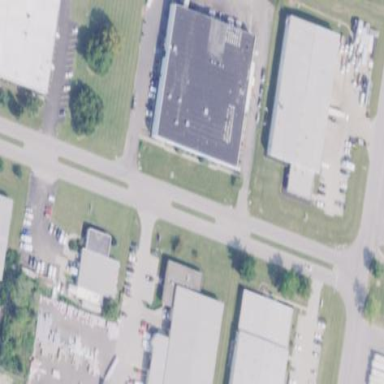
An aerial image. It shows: Industrial building.